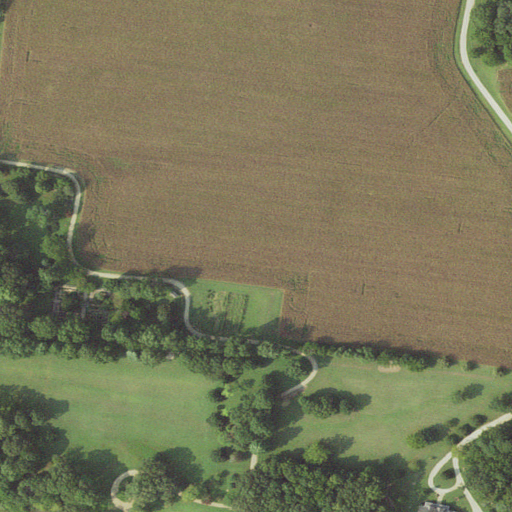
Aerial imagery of mountain in Virginia named Evelynton Heights containing cultivated crops, pasture, mixed forest, deciduous forest, woody wetlands, shrub, and open development